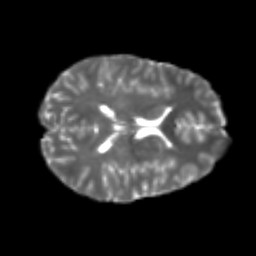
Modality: T2w
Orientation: axial
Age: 22
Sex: male
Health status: healthy
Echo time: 0.074 s